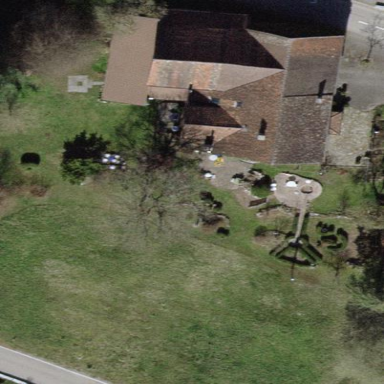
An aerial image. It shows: Gabled roof house.